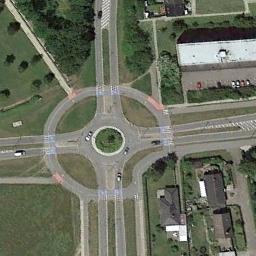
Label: roundabout